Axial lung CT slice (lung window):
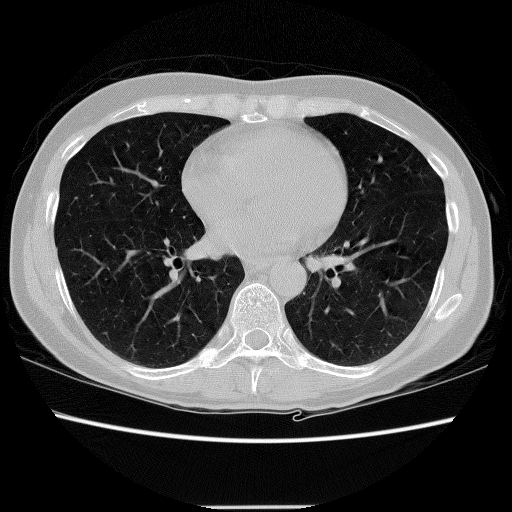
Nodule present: no